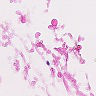
Metastatic tissue present: no